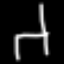
Label: chair